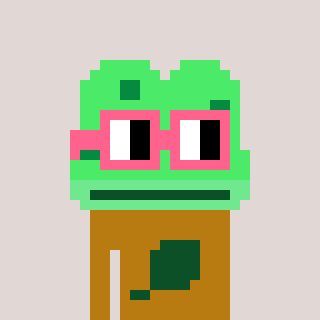
a pixel art character with square pink glasses, a frog-shaped head and a gold-colored body on a warm background